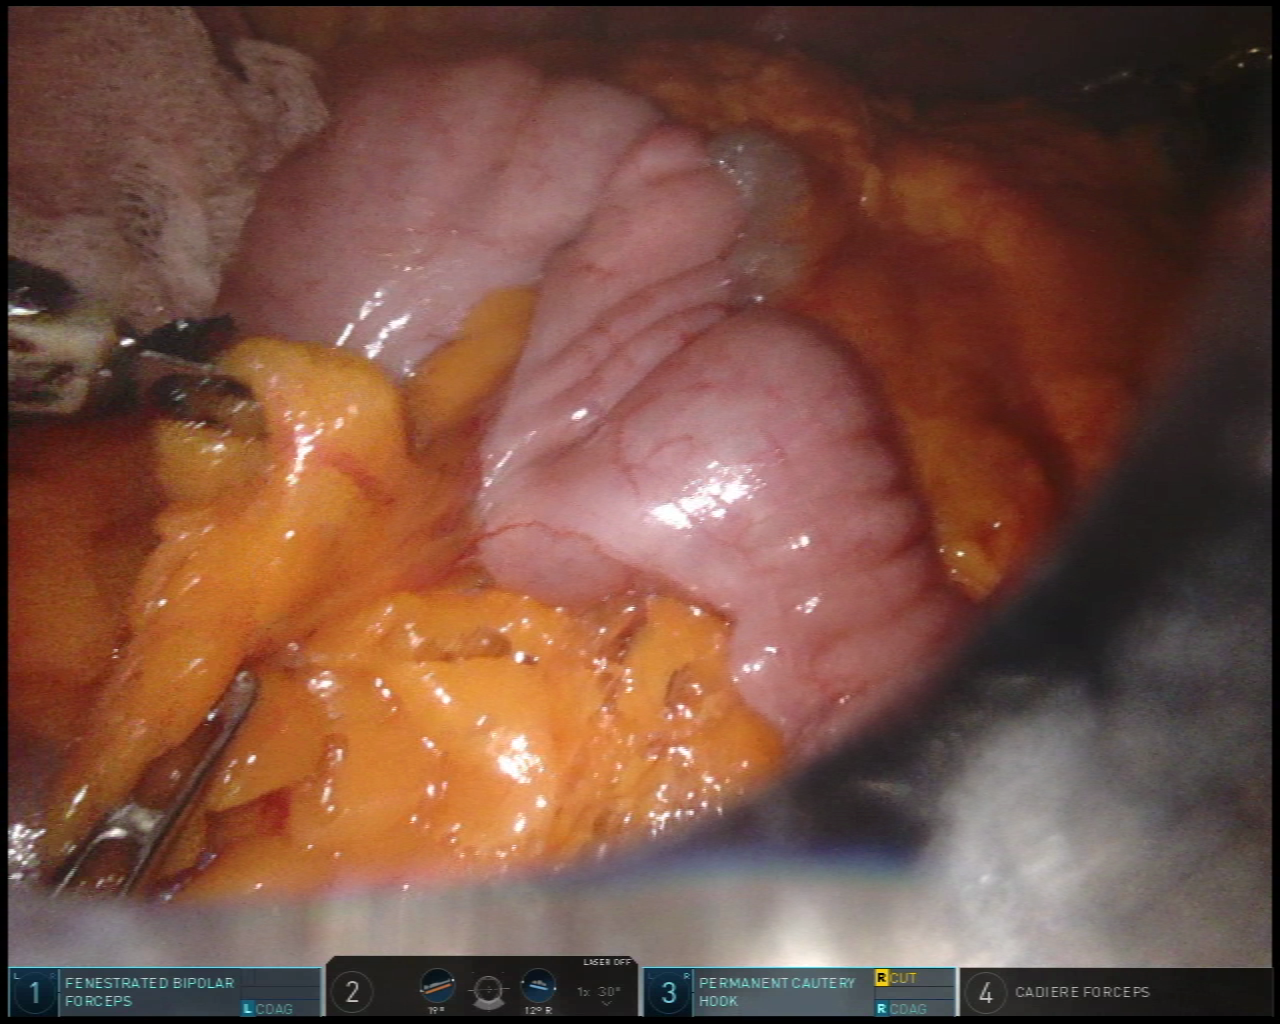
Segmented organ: colon
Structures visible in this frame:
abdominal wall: yes
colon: yes
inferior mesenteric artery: no
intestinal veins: no
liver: no
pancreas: no
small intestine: no
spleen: no
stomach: no
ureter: no
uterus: no
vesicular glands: no